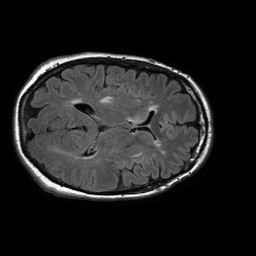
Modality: FLAIR
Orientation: axial
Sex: female
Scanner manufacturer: philips
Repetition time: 11 s
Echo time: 0.125 s